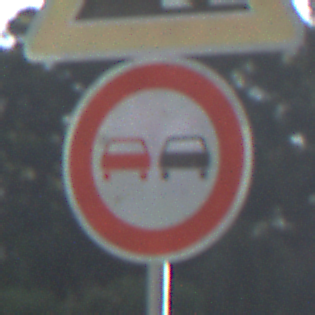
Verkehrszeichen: Ueberholverbot
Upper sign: SteinschlagLinks
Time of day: MorningAfternoon
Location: Outdoor (Nature)
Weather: PartlyCloudy
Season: NotSpecified
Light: Natural